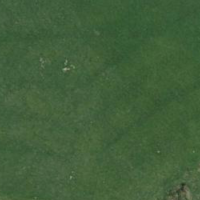
EUNIS habitat code: 25
Species observed at this site:
Ciconia ciconia
Turdus pilaris
Milvus milvus